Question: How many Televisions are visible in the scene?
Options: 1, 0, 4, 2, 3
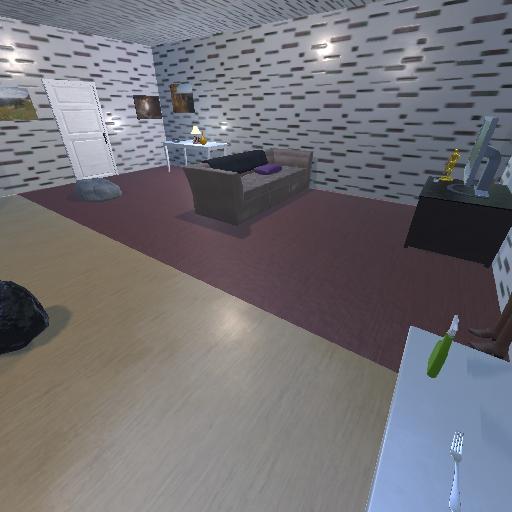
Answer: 1